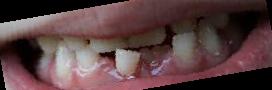
Condition: hypodontia